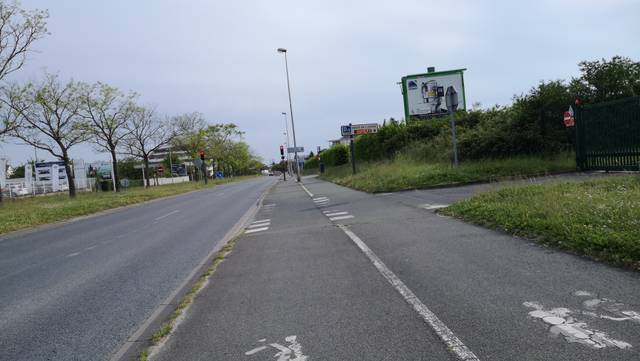
Region: France
Coordinates: 47.914, 1.923